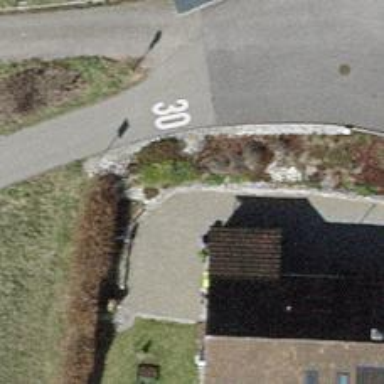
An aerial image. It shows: Retaining wall.